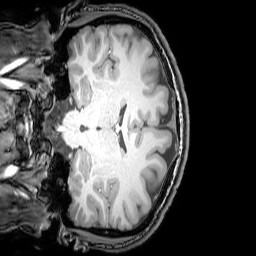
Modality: T1w
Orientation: coronal
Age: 25
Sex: male
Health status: healthy
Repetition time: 0.081 s
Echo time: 0.037 s